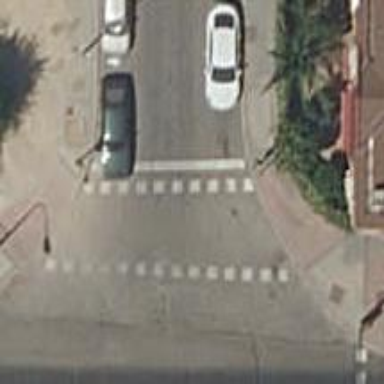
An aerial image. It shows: Road with traffic signals.